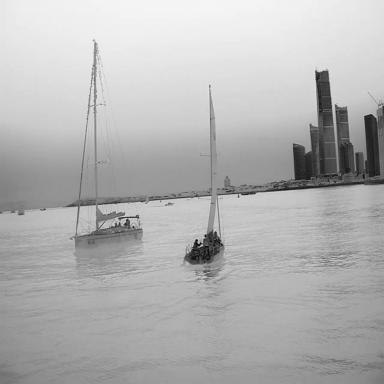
There is a container_ship in the infrared image.